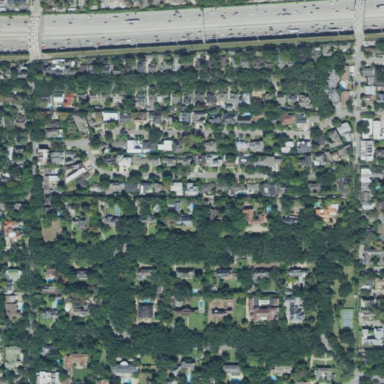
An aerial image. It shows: Residential area within neighborhood.